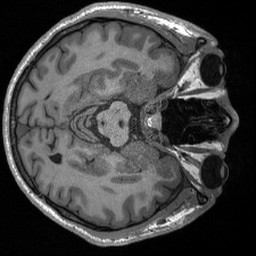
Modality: T1w
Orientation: axial
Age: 24
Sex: male